Question: I have two tables in my database:
- -
I need some dummy data, so I created the following class:
'''
<?php
class SeedDummyOrders {
public function run()
{
DB::table('order_details')->delete();
DB::table('order_header')->delete();
$inventory_ids = range(1, 10);
for ($i = 1; $i <= 5; $i++)
{
$order = new \OrderHeader;
$order->owner_id = 1;
$order->order_number = '100' . $i;
$order->delivery_type = 'Standard';
$order->order_status = 'Received';
$order->address_line1 = $i . ', Some Street';
$order->city = 'London';
$order->postcode = 'ABC D' . $i;
$order->country_code = 'GB';
$order->country_name = 'Great Britain';
$order->contact_name = 'Mr Person ' . $i;
$order->contact_email = 'contact' . $i . '@mail.com';
$order->save();
$rand_keys = array_rand($inventory_ids, mt_rand(1, 5));
$detail_inventory_ids = [];
foreach ($rand_keys as $k)
$detail_inventory_ids[] = $inventory_ids[$k];
foreach ($detail_inventory_ids as $detail_inventory_id)
{
$detail = new \OrderDetail;
$detail->order_id = $order->id;
$detail->inventory_id = $detail_inventory_id;
$detail->qty_ordered = mt_rand(1, 10);
$detail->qty_picked = 0;
$detail->qty_packed = 0;
$detail->qty_dispatched = 0;
$detail->save();
}
}
}
}
'''
I ran the seeder like this:
When I do, I get the following errors:
> {"error":{"type":"Symfony\Component\Debug\Exception\FatalErrorException","message":"Call
to undefined method
SeedDummyOrders::setContainer()","file":"C:\wamp\www\MY_PROJECTendor\laravel
ramework\src\Illuminate\Database\Console\SeedCommand.php","line":69}}

Any ideas what this is about and how do you fix it?
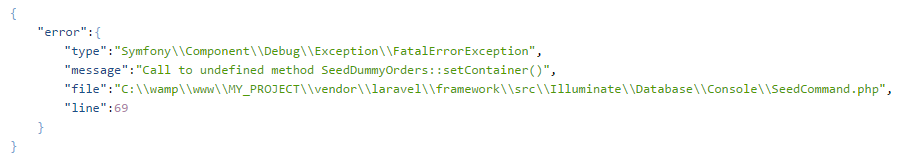
Answer: Okay, I have a silly mistake. I forgot to extend this class with .
Now this works.